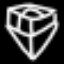
Label: diamond